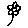
Label: flower